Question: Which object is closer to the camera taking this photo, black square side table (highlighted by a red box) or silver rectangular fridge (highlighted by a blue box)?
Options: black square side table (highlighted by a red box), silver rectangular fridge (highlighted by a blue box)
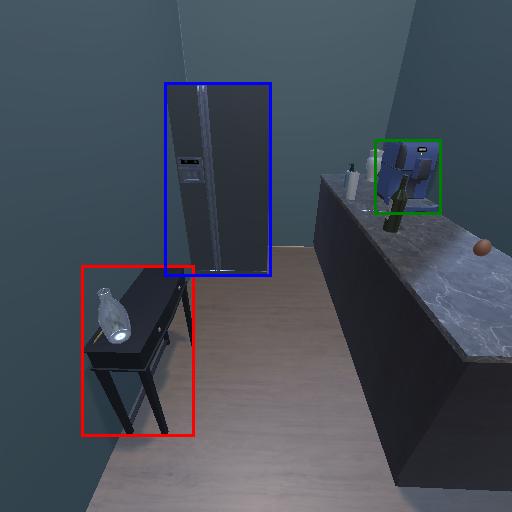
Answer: black square side table (highlighted by a red box)